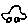
Label: car